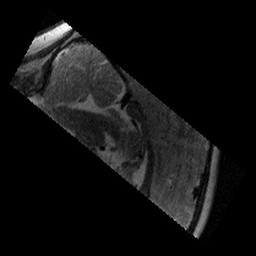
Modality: T2w
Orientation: sagittal
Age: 10
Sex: male
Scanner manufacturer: siemens
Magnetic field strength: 3 T
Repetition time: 9.23 s
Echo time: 0.067 s